Field crop: tomato
Growth stage: 1
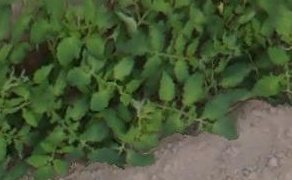
Species: tomato